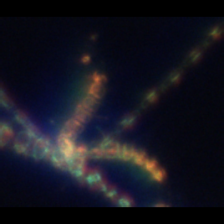
Taxon: Chaetoceros
Group: Diatoms